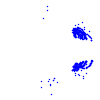
Particle: proton